Interaction volume radius: 10 \u00c5
Interaction volume height: 20 \u00c5
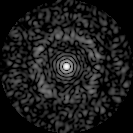
Disorder parameter: 0.8214